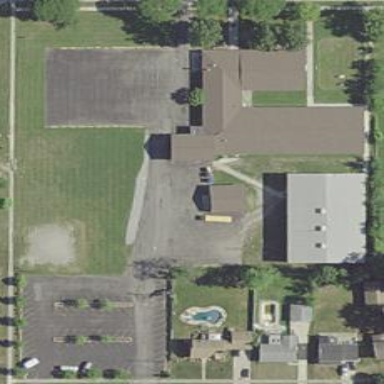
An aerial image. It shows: School.